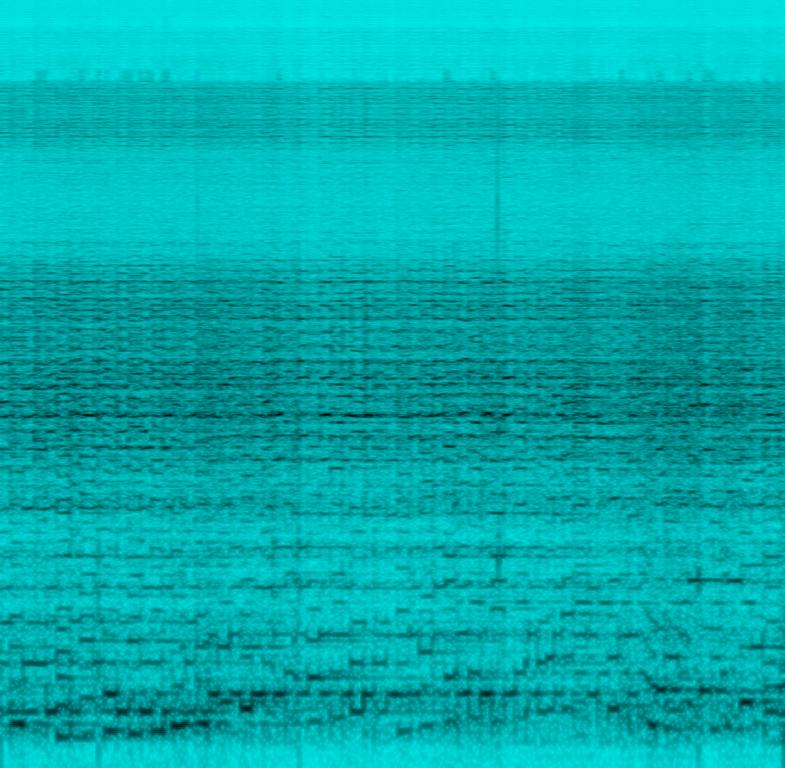
Someone is playing a distorted e-guitar. Finger-tapping a classical music piece. This is an amateur recording and not of the best sound-quality. This song may be playing at home showing off your skills to a friend.